Chest X-ray. View position: PA
Patient age: 42
Patient sex: F
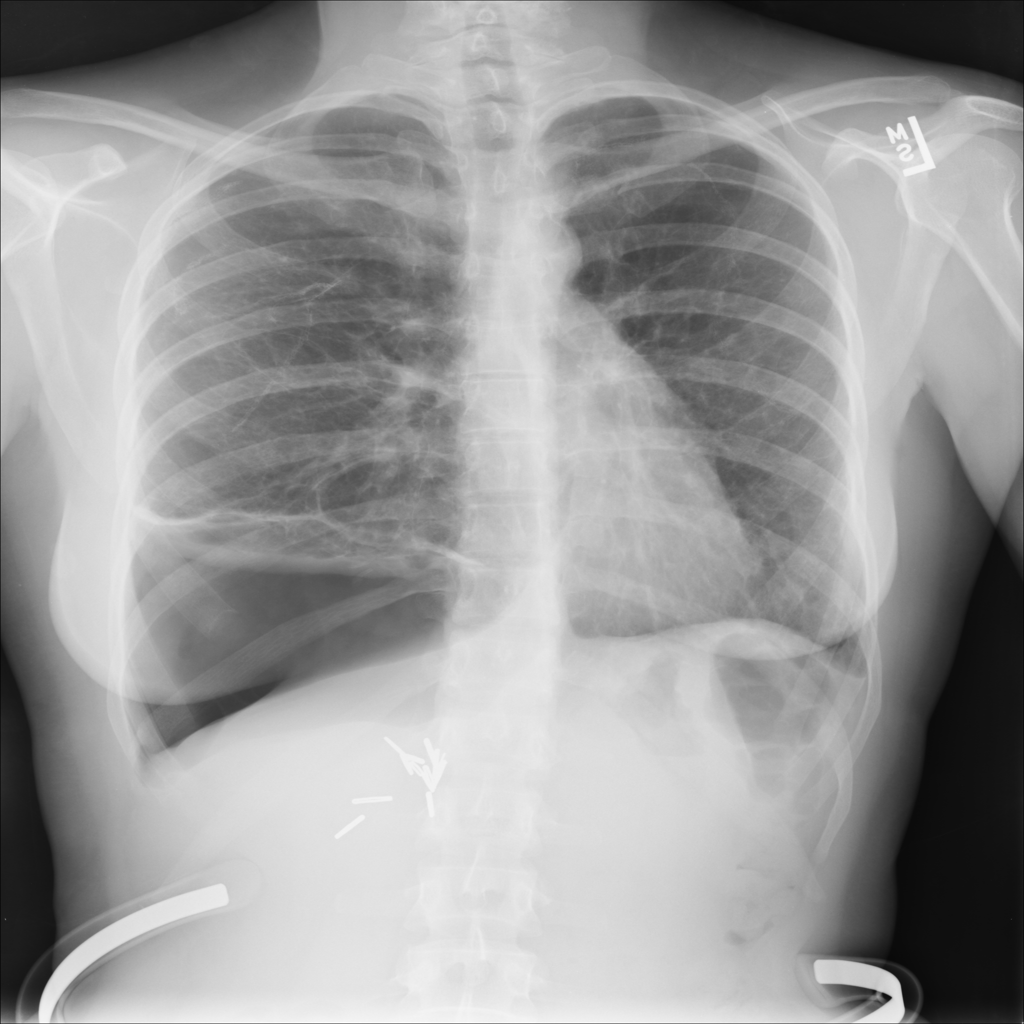
Finding: Pneumothorax